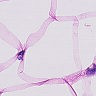
Metastatic tissue present: no